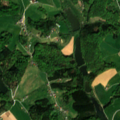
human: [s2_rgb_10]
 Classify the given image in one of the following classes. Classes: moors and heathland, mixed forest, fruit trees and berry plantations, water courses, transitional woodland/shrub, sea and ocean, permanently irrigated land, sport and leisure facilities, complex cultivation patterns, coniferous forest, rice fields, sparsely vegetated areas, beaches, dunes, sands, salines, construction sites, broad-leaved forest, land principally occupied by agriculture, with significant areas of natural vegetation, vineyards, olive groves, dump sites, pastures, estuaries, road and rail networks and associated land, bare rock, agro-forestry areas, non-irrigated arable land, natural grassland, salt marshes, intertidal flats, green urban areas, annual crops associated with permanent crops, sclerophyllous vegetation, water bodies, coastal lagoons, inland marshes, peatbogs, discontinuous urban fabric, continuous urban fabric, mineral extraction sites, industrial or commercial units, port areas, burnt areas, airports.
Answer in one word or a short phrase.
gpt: non-irrigated arable land, complex cultivation patterns, land principally occupied by agriculture, with significant areas of natural vegetation, broad-leaved forest, mixed forest, water bodies